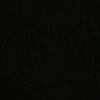
Label: space